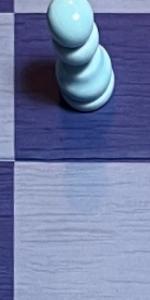
Label: Empty